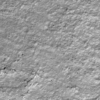
Label: not_dusty